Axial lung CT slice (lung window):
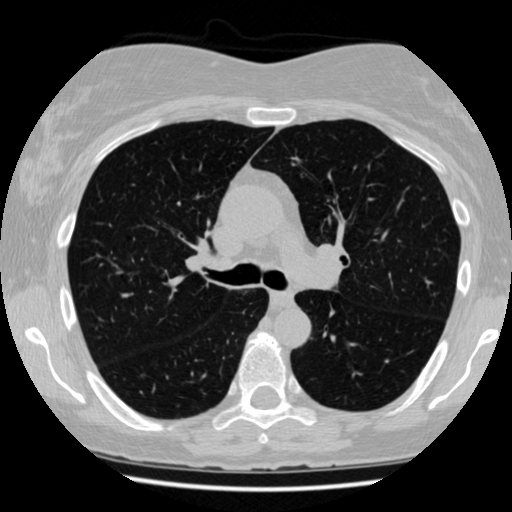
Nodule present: no